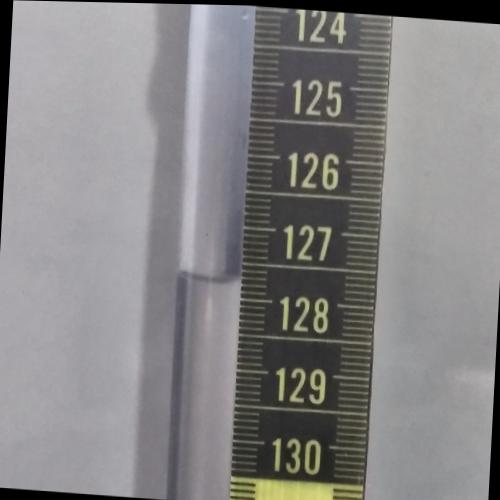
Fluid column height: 127.7 cm